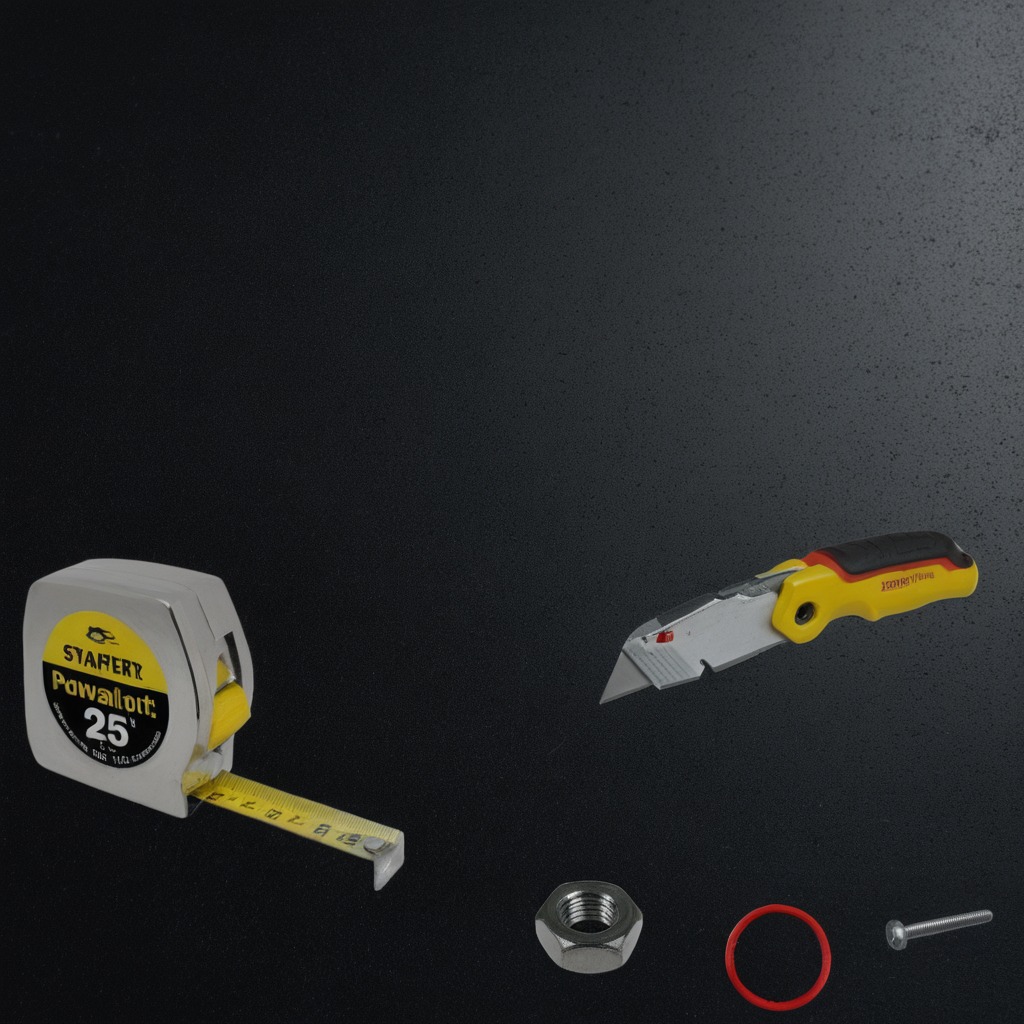
A rubber Oring, a utility knife, a measuring tape, a metal machine screw, and a metal nut are lying on the granite tabletop.